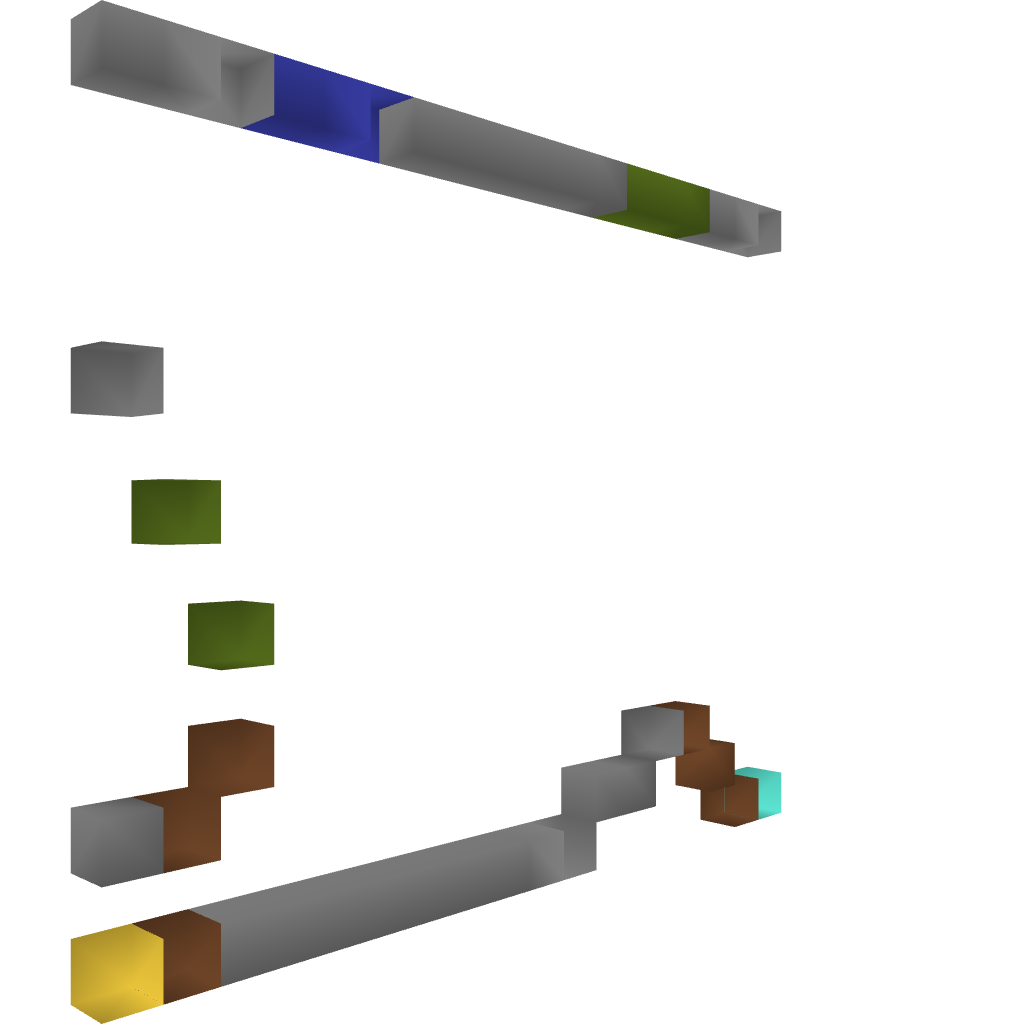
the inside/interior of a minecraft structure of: Sword pixel